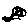
Label: fish